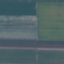
Label: AnnualCrop